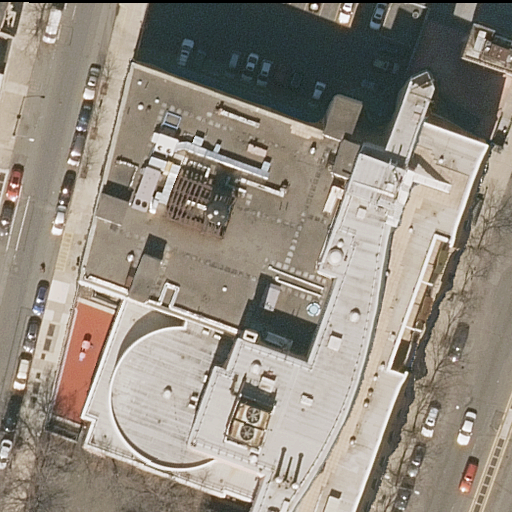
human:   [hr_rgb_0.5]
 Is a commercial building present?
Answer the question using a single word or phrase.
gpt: no

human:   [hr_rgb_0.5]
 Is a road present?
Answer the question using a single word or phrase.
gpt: yes

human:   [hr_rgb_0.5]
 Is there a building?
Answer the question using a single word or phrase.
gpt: yes

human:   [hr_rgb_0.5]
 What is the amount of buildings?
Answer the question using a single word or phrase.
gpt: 4

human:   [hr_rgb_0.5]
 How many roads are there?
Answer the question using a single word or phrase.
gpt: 3

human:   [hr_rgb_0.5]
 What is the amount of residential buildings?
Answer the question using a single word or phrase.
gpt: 4

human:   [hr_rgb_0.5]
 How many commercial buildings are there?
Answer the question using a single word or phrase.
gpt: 0

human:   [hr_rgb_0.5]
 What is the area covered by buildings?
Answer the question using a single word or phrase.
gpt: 5481m2

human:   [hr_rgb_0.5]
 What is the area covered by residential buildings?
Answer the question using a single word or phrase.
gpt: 5481m2

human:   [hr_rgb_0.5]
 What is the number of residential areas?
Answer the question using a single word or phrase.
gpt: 0

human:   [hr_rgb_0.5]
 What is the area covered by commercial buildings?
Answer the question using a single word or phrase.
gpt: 0m2

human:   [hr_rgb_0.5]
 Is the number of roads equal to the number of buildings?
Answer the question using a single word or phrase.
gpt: no

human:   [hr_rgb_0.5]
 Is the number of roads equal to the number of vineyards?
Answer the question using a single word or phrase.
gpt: no

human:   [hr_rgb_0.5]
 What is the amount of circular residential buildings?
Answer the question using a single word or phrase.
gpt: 0

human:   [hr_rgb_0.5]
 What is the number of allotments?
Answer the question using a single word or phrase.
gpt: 0

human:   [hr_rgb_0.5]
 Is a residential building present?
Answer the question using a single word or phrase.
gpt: yes

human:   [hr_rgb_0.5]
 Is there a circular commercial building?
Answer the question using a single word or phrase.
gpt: no

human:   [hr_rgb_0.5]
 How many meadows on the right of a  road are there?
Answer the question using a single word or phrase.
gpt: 0

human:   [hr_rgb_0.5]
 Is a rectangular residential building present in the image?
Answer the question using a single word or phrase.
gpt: yes

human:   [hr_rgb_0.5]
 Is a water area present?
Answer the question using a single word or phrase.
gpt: no

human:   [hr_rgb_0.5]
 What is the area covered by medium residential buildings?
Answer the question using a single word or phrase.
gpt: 0m2

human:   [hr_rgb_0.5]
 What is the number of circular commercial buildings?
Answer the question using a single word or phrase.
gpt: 0

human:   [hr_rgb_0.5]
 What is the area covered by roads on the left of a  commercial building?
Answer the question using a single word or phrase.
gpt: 0m2

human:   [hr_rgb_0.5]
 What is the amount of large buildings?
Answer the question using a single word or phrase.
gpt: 1

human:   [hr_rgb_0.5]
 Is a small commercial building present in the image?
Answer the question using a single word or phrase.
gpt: no

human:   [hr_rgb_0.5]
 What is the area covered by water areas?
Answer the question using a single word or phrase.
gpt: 0m2

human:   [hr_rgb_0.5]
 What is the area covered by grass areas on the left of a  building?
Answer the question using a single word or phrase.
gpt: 0m2

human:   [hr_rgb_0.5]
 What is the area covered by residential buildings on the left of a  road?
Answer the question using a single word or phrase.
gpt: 5m2

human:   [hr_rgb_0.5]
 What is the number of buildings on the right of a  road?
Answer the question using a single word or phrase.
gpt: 2

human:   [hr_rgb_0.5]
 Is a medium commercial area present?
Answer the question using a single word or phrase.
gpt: no

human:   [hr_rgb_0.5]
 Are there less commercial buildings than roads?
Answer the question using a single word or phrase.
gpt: yes

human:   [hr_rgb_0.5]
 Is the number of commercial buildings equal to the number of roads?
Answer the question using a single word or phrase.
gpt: no

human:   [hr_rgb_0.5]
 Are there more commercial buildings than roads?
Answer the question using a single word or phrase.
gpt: no

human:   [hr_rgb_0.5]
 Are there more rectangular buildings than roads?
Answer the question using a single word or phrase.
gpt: no

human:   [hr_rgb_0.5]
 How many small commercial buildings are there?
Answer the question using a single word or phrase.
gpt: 0

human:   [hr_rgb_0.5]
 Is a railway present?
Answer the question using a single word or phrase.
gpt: no

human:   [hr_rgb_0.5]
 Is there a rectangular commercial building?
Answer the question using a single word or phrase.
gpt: no

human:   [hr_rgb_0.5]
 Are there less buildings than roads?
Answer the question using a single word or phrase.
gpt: no

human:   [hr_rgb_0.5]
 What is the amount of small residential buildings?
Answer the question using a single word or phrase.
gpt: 3

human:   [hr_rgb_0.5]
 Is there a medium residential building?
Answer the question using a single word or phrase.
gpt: no

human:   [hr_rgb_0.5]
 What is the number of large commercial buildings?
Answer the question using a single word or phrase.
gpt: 0

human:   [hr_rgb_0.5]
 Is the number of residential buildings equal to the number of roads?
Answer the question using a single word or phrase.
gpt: no

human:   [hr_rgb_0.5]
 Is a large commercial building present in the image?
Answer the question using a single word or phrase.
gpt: no

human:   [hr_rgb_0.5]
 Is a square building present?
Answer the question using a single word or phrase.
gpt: no

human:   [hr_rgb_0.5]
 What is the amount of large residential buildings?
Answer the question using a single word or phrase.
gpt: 1

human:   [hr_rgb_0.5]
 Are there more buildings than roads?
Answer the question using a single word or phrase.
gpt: yes

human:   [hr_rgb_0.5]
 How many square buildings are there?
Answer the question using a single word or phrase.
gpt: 0

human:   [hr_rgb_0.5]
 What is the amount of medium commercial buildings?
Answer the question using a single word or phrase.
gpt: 0

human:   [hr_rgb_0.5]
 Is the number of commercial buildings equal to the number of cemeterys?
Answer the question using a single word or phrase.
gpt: yes

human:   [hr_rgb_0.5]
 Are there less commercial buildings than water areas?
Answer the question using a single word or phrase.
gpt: no

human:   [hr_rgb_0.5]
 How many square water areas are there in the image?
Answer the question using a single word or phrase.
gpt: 0

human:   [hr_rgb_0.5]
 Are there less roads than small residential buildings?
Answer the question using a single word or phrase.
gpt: no

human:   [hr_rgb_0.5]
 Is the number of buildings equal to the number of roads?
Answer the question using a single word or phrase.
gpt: no

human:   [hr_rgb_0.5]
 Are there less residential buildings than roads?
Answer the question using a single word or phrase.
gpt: no

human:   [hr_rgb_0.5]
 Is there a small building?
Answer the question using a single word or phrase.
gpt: yes

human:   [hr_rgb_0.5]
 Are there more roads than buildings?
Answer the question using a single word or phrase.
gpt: no

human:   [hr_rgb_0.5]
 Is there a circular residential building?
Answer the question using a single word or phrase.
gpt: no

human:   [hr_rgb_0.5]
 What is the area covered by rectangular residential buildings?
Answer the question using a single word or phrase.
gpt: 31m2

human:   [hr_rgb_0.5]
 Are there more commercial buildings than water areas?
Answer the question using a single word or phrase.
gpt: no

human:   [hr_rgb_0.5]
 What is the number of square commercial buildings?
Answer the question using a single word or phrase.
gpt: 0

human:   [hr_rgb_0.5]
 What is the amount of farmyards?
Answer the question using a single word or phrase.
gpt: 0

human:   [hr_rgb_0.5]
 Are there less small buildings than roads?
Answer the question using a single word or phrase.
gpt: no

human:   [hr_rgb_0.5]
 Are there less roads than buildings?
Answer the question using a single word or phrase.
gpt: yes

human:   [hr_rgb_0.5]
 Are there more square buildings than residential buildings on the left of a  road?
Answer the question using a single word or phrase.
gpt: no